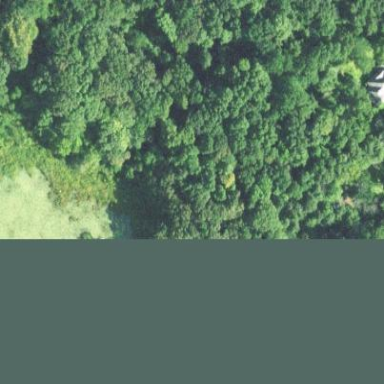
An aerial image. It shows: Existing Preserved Open Space in woodland area.